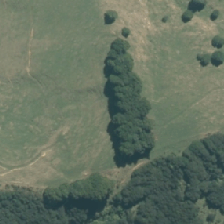
Land cover: manuka_kanuka